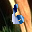
Label: 6